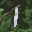
Label: 1